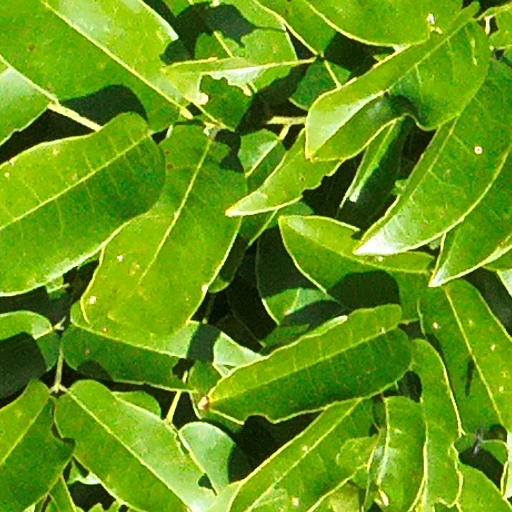
Species: Simarouba amara
GBIF accepted scientific name: Simarouba amara
Crown area (m\u00b2): 182.533